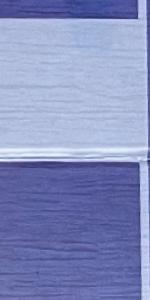
Label: Empty